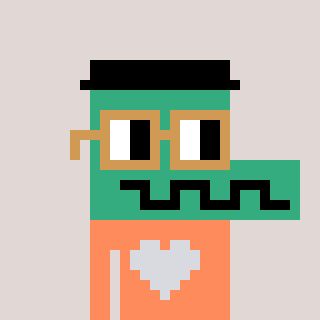
a pixel art character with square brown glasses, a crocodile-shaped head and a peachy-colored body on a warm background